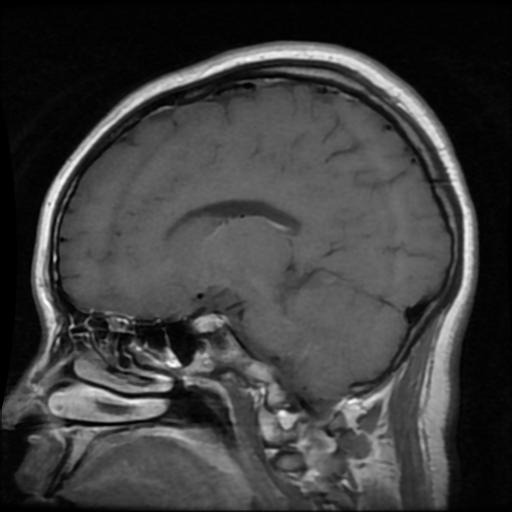
Label: pituitary